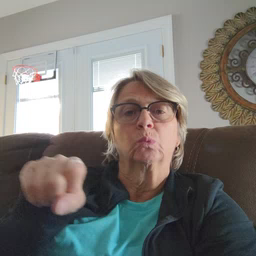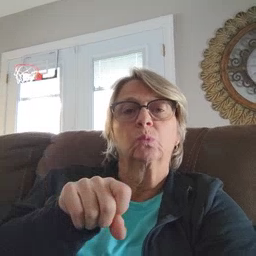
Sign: shoe